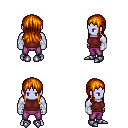
a pixel art fantasy rpg character, male body template, dark elf, purple skin, maroon sleeveless shirt, magenta pants, dark blonde unkempt hairstyle, white cloth bandages, metal boots, four views (front, back, left, right), 2x2 character sprite sheet, small pixel art, hard edges, no anti-aliasing